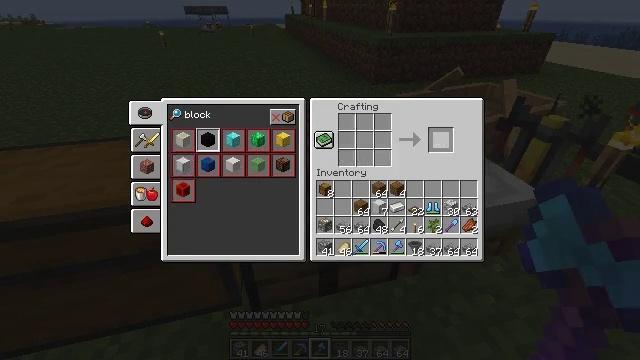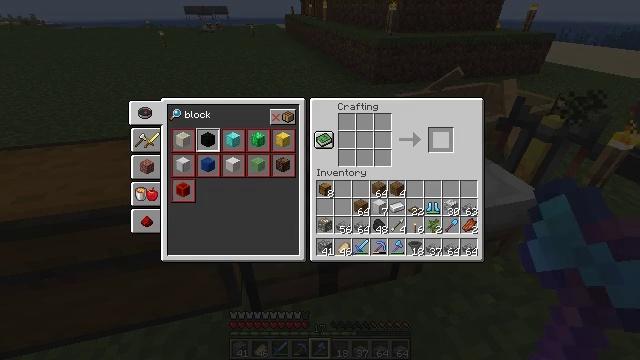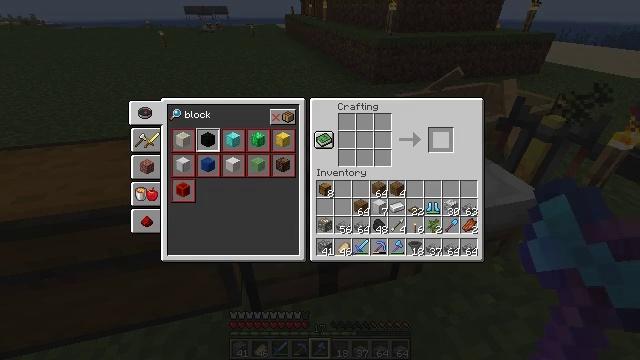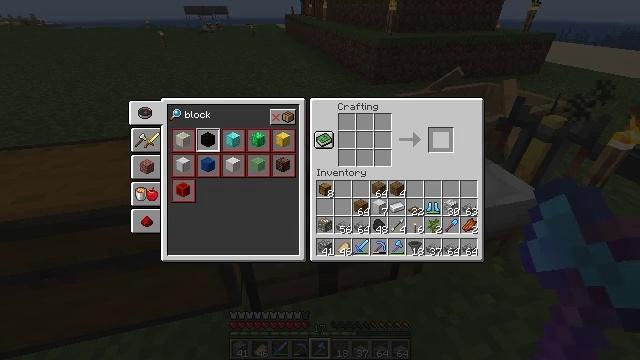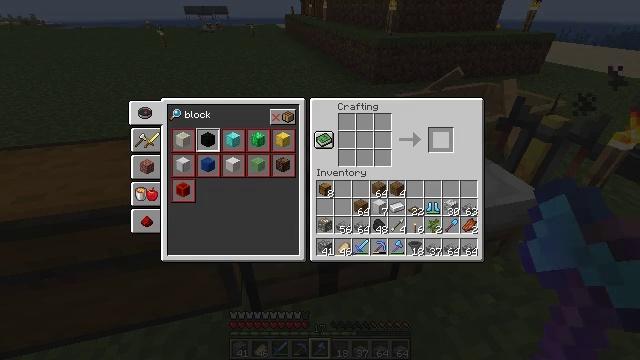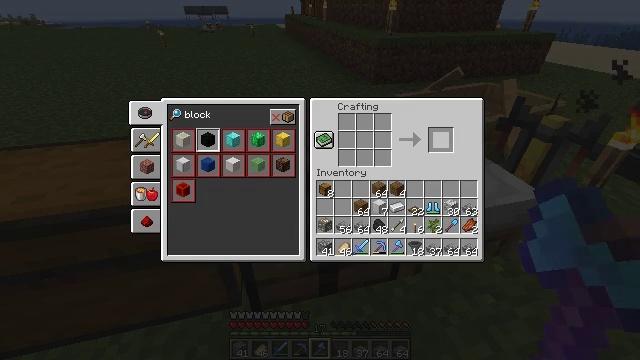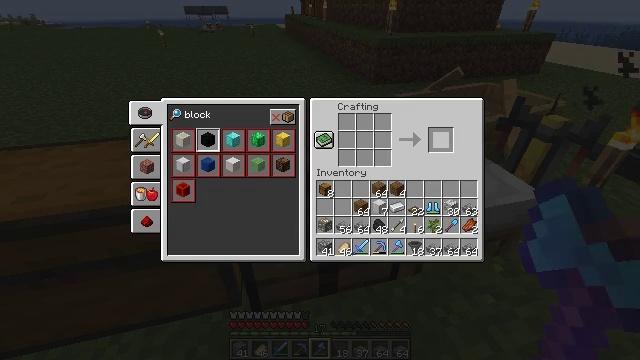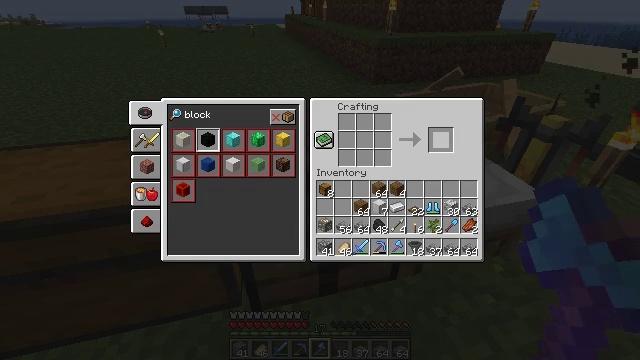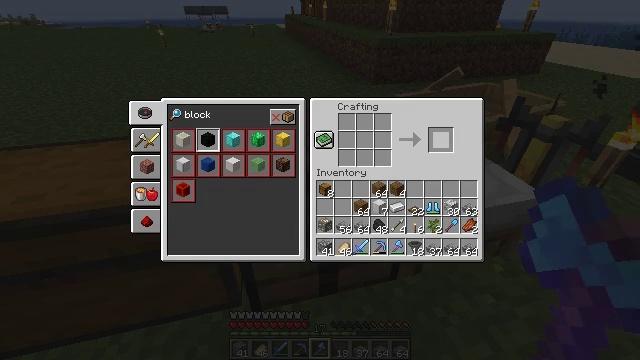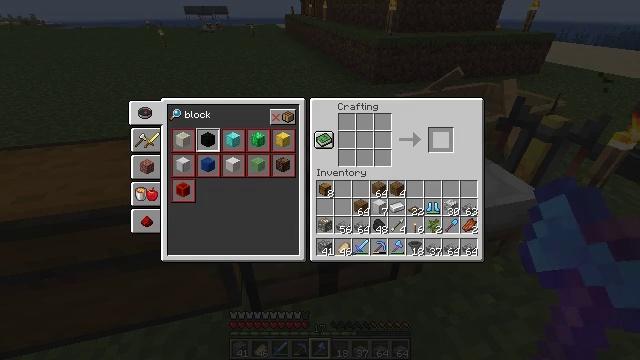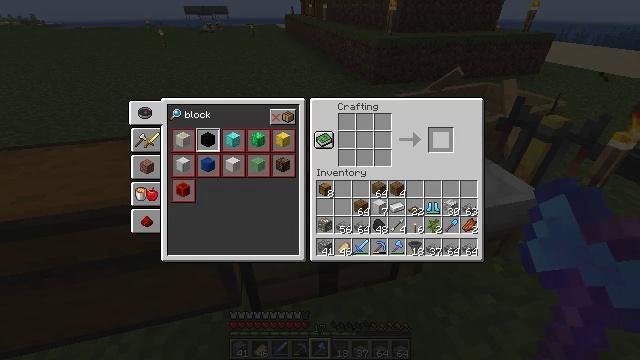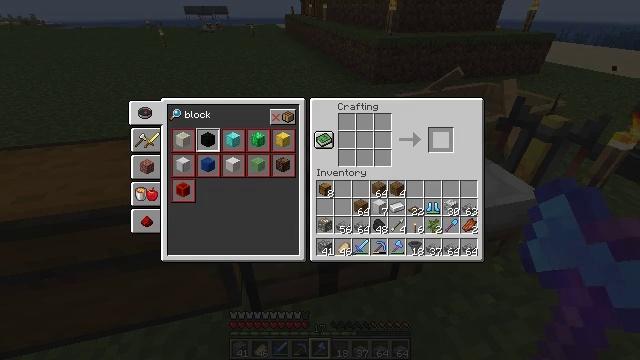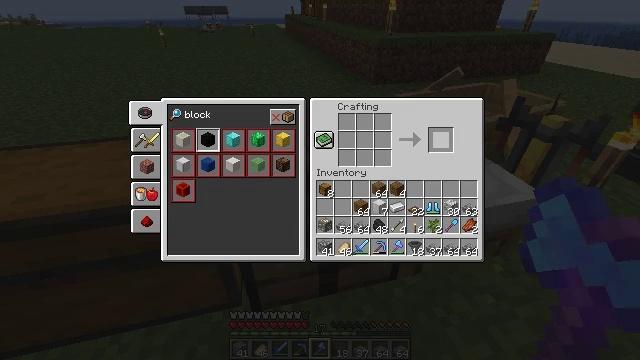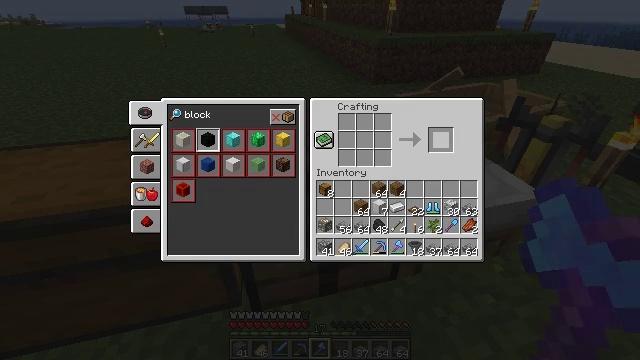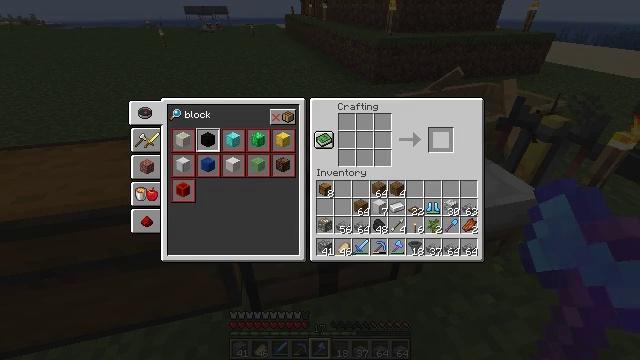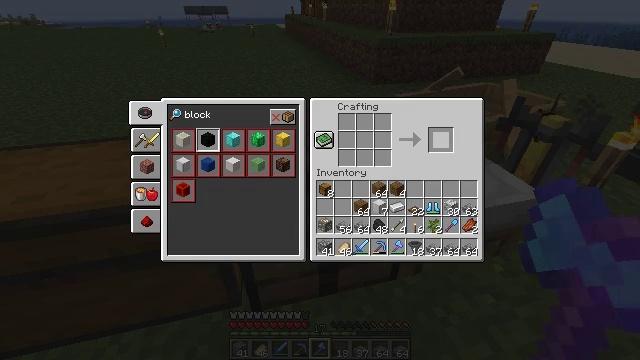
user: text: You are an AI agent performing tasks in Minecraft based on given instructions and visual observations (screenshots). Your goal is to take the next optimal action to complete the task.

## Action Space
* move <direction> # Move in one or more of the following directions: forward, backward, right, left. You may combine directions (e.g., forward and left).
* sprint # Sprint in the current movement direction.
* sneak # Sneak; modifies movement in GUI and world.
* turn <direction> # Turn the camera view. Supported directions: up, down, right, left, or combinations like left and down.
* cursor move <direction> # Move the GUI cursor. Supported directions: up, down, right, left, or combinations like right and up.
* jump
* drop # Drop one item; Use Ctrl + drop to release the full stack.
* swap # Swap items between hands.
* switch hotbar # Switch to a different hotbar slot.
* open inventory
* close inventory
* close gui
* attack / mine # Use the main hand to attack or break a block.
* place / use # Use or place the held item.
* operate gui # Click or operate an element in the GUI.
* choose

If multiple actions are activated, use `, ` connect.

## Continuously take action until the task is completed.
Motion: motion action
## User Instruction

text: Retrieve the spruce trapdoor by mining.
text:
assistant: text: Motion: sneak, open gui
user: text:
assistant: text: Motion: sneak
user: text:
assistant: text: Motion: sneak
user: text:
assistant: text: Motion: sneak
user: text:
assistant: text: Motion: sneak
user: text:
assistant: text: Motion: sneak
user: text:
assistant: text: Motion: sneak
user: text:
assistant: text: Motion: sneak
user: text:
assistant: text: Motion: sneak
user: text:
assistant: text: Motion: no_op
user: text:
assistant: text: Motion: no_op
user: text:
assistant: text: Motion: no_op
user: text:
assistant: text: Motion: no_op
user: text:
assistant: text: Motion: no_op
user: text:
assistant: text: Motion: no_op
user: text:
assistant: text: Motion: no_op
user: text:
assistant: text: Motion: no_op
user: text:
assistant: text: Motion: no_op
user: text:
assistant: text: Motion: no_op
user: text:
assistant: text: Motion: cursor move left and down
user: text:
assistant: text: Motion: cursor move left and down
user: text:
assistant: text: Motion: cursor move left and down
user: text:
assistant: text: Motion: cursor move down
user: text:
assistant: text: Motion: no_op
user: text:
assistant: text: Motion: no_op
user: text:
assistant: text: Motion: no_op
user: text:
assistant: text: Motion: no_op
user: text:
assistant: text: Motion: no_op
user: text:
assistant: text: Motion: no_op
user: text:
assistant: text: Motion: no_op